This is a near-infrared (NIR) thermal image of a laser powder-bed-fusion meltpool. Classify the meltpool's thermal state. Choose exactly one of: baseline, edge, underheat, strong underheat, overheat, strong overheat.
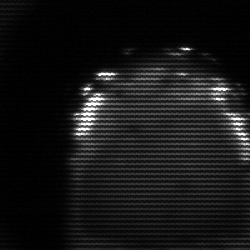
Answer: edge